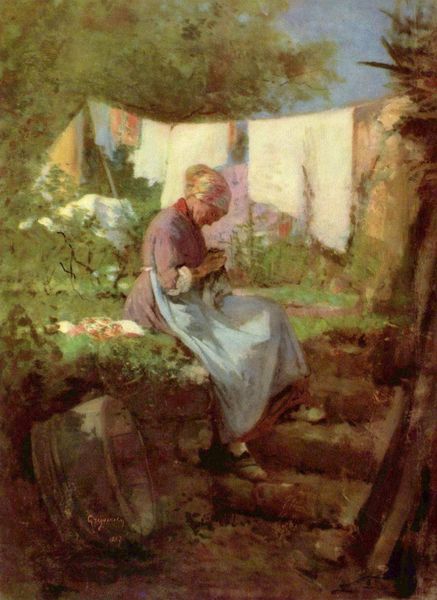
Titel: Flickende alte Frau
Künstler: Nicolae Grigorescu
Standort: Bukarest
Institution: Muzeul de Arta
Schlagwörter: baum, blau, fuß, gemälde, hand, himmel, schatten, weiß, bäume, gelb, grün, impressionismus, landschaft, sitzen, wäsche, braun, bunt, frau, hell, holz, kleid, licht, nase, profil, blüten, gras, rot, tuch, wiese, hochformat, rock, alt, alte, stein, trauer, hände, signatur, öl, erde, natur, zweige, büsche, pastos, sonne, sträucher, boden, auge, realismus, sitzend, rosa, wald, arbeit, garten, hellblau, schürze, farbig, sommer, trocknen, wäscheleine, schuhe, leine, bäuerin, fläche, sonnenlicht, lila, violett, hof, pause, treppe, treppen, handarbeit, kopftuch, korb, stufe, stufen, socken, laken, schoß, frühling, katze, strümpfe, courbet, erdboden, draußen, fass, hausfrau, kätzchen, streicheln, wanne, zuber, bettlaken, trog, freilicht, greisin, bottich, hausarbeit, eimer, alte frau, waschzuber, holzschuhe, holzeimer, holzzuber, lau, wäschekorb, wäscherin, waschtag, steinstufen, steintreppe, waschfrau, betttücher, wäschleine, rumänien, iolett, bleichen, liebermann, max, ältere frau, weißwäsche, buntwäsche, ruhrpause, waschtrog, weisse socken, weisse strümpfe, n, a, tocknen, fläsche, uffrau